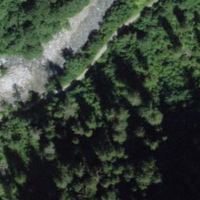
EUNIS habitat code: 45
Species observed at this site:
Rubus saxatilis
Bistorta vivipara
Phyteuma orbiculare